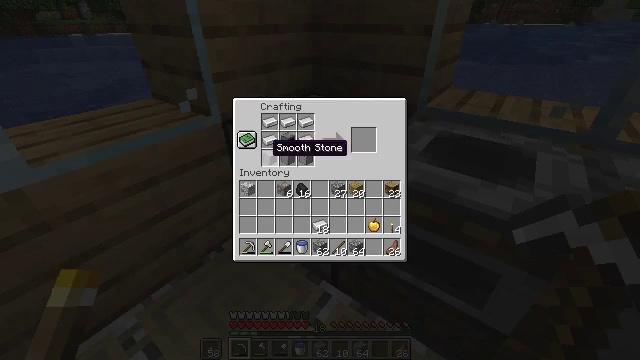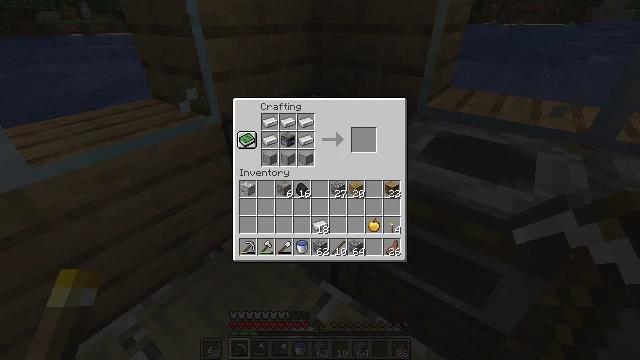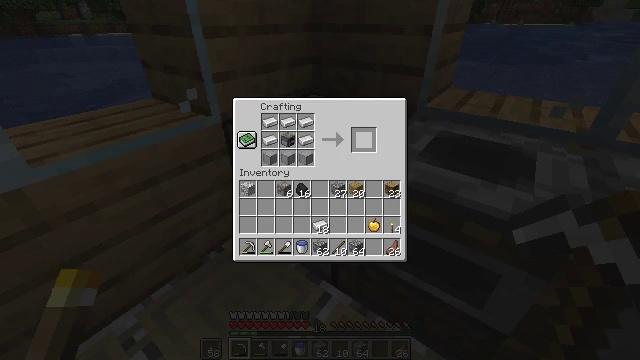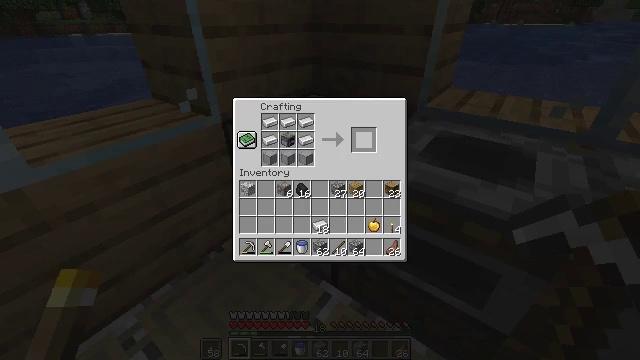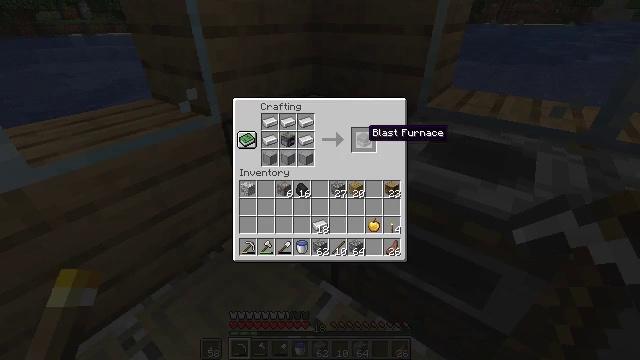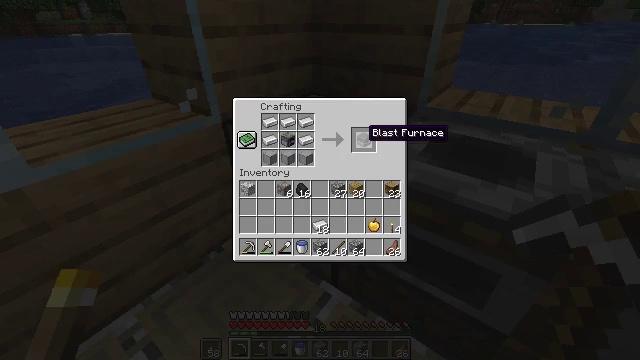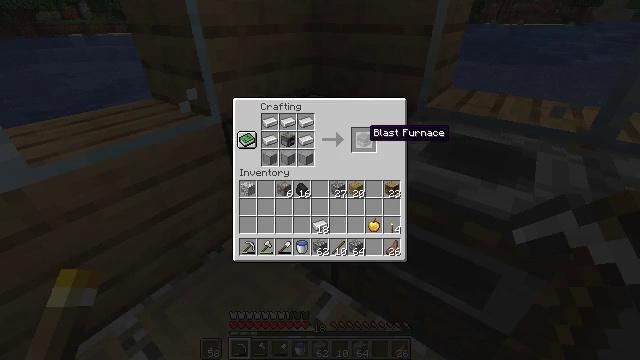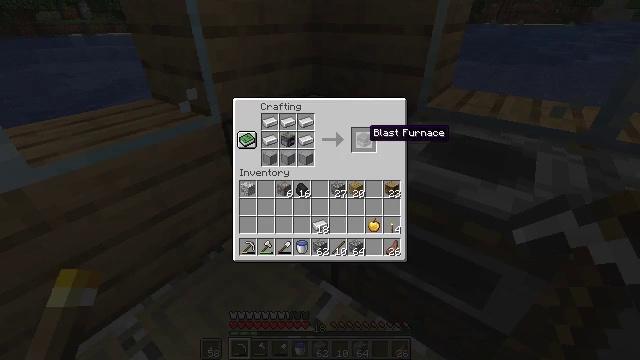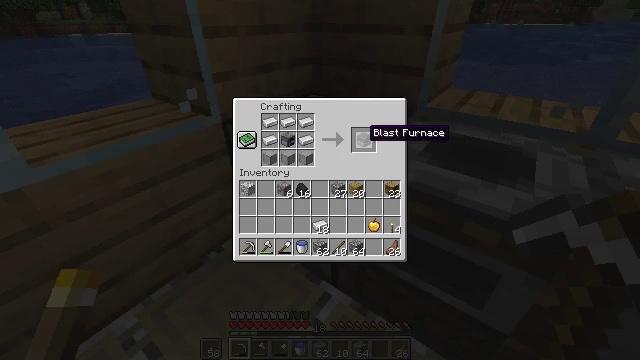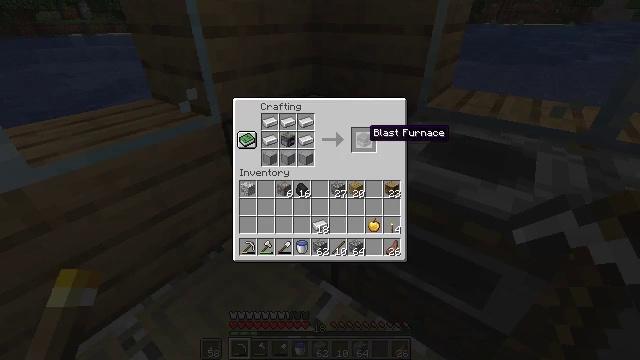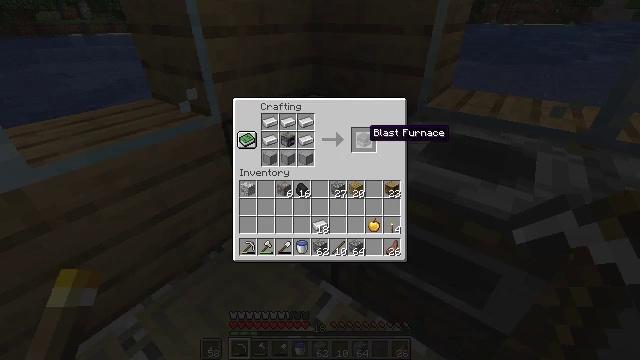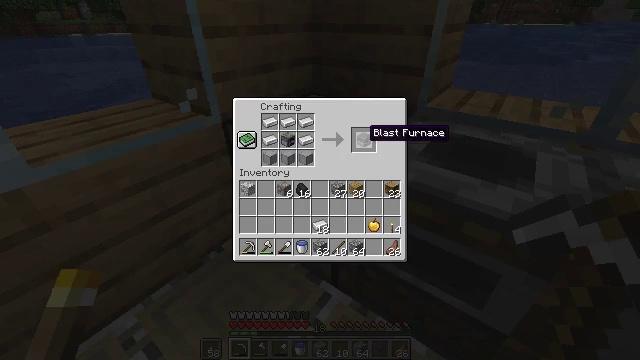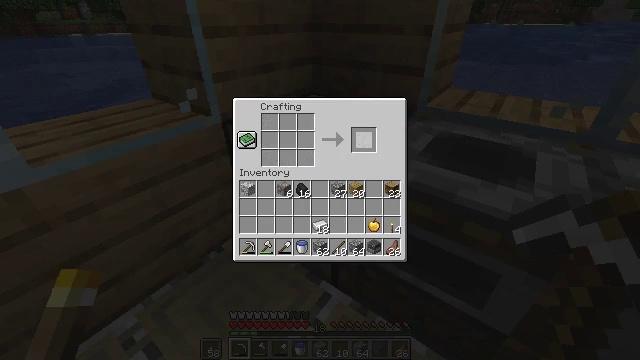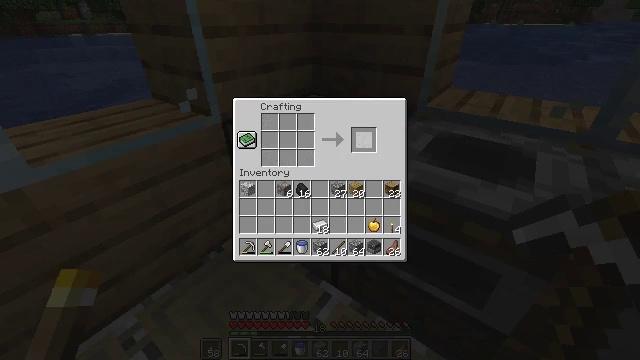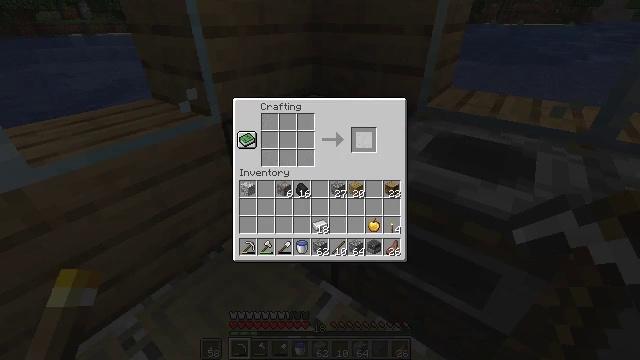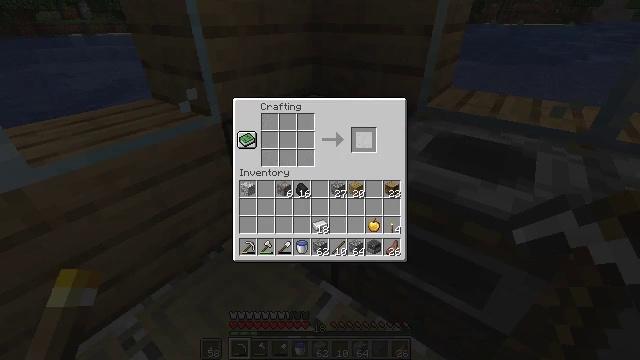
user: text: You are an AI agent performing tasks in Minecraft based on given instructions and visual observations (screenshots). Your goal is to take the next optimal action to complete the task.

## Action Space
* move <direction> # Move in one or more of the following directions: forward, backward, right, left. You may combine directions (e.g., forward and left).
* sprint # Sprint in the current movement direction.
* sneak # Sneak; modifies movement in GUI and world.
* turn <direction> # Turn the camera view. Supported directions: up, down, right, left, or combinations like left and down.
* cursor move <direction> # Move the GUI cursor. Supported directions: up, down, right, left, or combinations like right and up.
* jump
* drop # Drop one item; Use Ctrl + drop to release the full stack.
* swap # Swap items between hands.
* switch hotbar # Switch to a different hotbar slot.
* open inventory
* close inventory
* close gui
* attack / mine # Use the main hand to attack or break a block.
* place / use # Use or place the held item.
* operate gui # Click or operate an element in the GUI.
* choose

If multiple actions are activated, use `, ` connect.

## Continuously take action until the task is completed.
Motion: motion action
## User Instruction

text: Open the crafting grid and create a blast furnace.
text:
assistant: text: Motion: open gui
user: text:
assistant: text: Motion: sneak, cursor move right and up
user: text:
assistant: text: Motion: no_op
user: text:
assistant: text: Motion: no_op
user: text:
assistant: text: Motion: no_op
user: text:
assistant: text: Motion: no_op
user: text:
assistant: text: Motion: no_op
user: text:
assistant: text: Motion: no_op
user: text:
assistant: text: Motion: sneak
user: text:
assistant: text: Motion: sneak
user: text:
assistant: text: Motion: sneak
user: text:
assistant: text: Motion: sneak, operate gui
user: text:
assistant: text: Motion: sneak, operate gui
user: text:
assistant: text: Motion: sneak, operate gui
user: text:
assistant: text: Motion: no_op
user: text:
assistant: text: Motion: no_op
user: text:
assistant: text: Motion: no_op